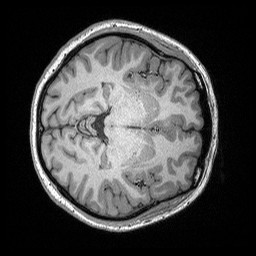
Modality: T1w
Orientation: axial
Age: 24
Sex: female